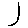
Label: tree